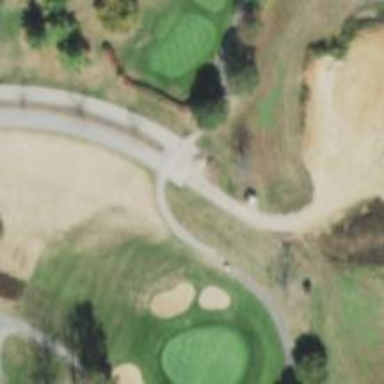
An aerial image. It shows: Path used for both walking and golf.